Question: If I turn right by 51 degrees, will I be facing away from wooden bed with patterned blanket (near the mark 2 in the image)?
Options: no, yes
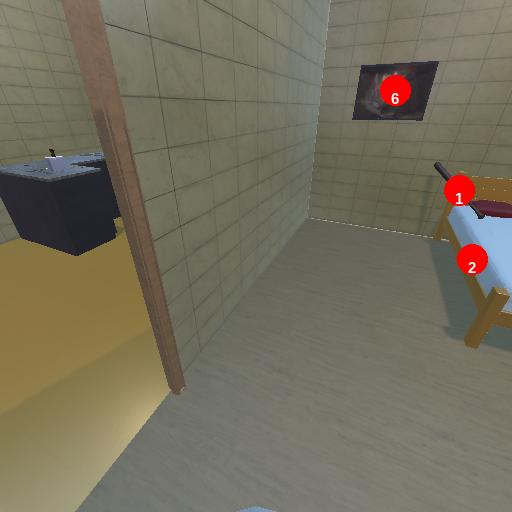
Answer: no